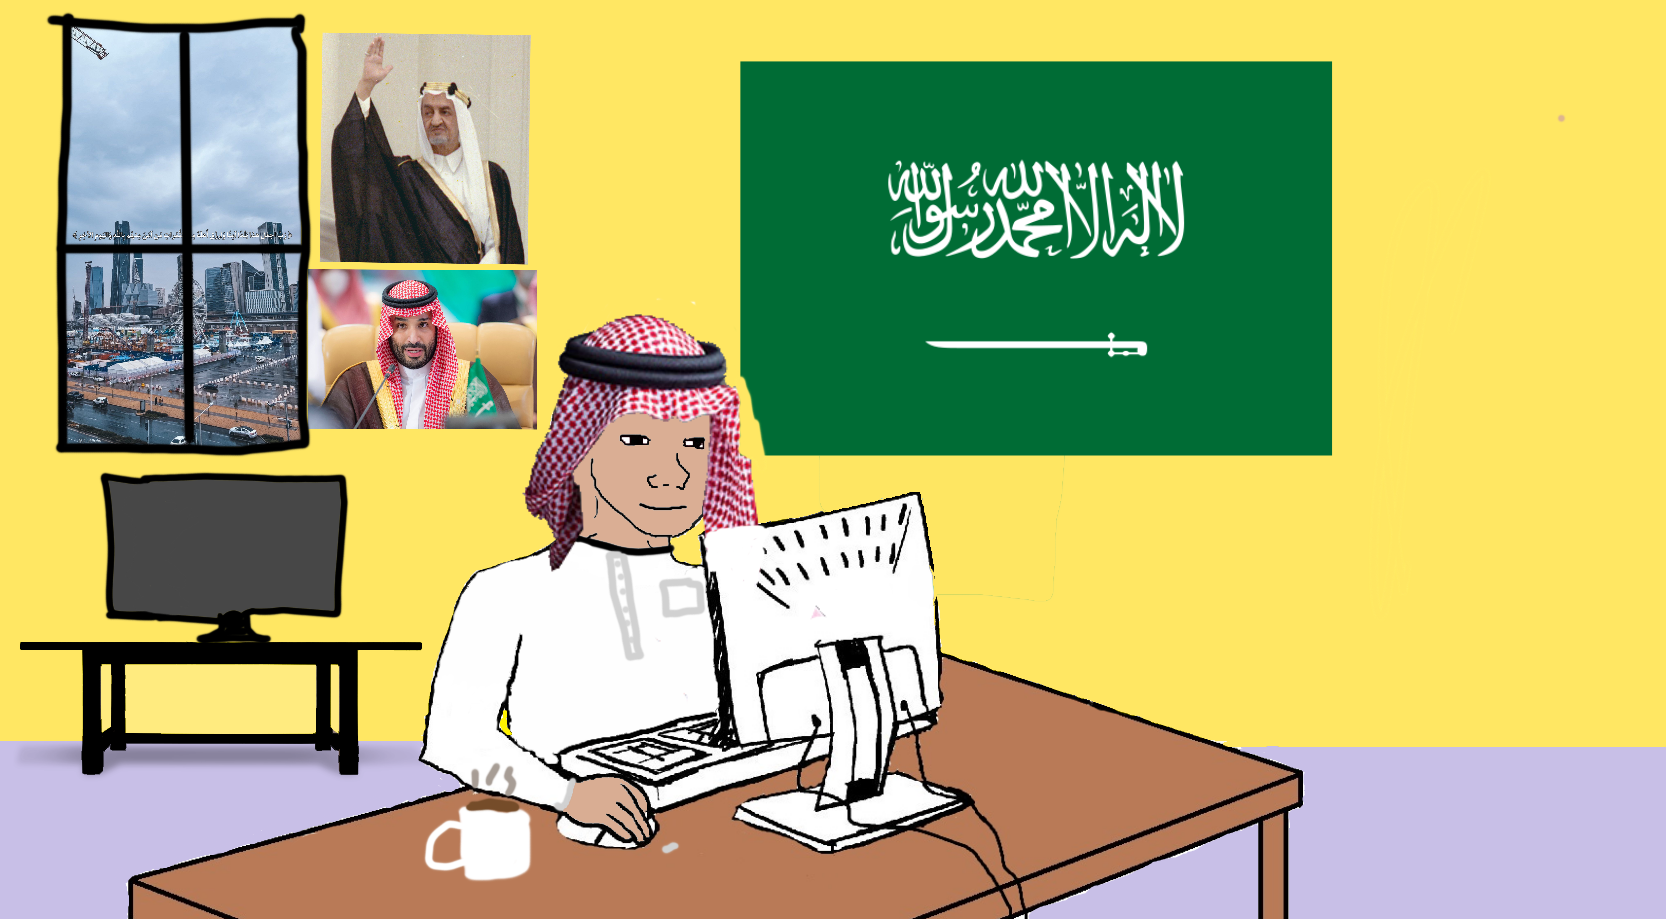
Label: 5_Wojak_with_Background